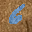
Label: 6